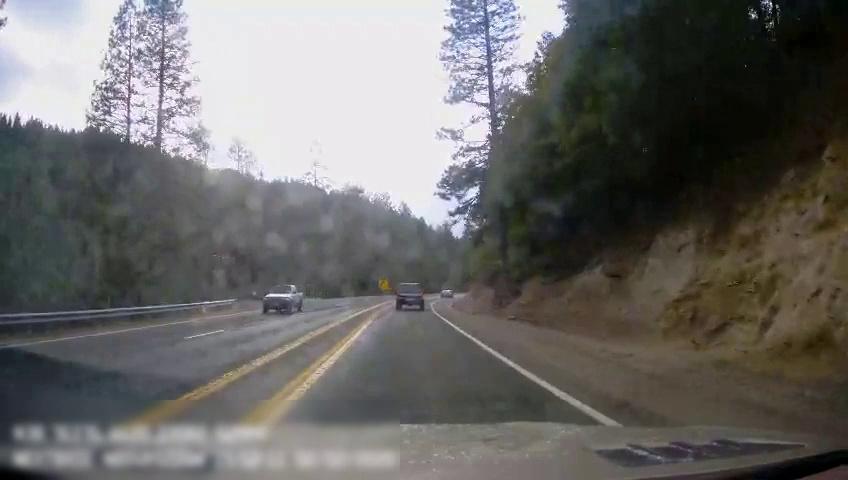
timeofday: Day
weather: Sunny
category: Drivable Space
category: Vehicles | SUV
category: Vehicles | Truck
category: Vehicles | Truck
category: Lanes | Current Lane
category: Lanes | Opposite Lane
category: Lanes | Opposite Lane
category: Lanes | Opposite Lane
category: Lanes | Opposite Lane
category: Lanes | Opposite Lane
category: Lanes | Opposite Lane
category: Traffic | Signs